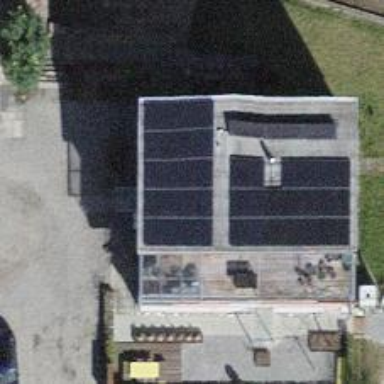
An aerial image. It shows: Solar power generator using photovoltaic method with solar photovoltaic panel types.